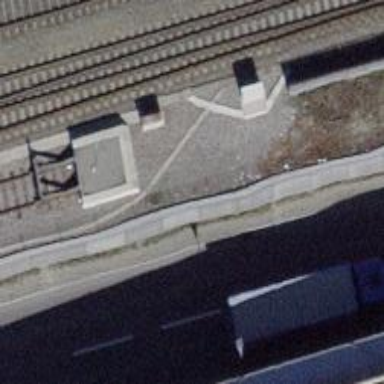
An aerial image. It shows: Railway buffer stop.